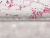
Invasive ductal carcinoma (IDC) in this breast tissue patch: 0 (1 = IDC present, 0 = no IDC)